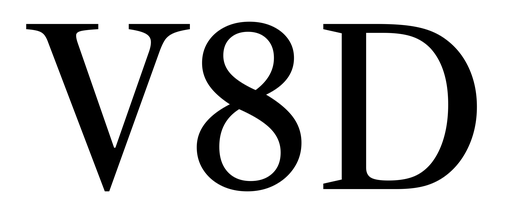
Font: LibreCaslonText_Regular